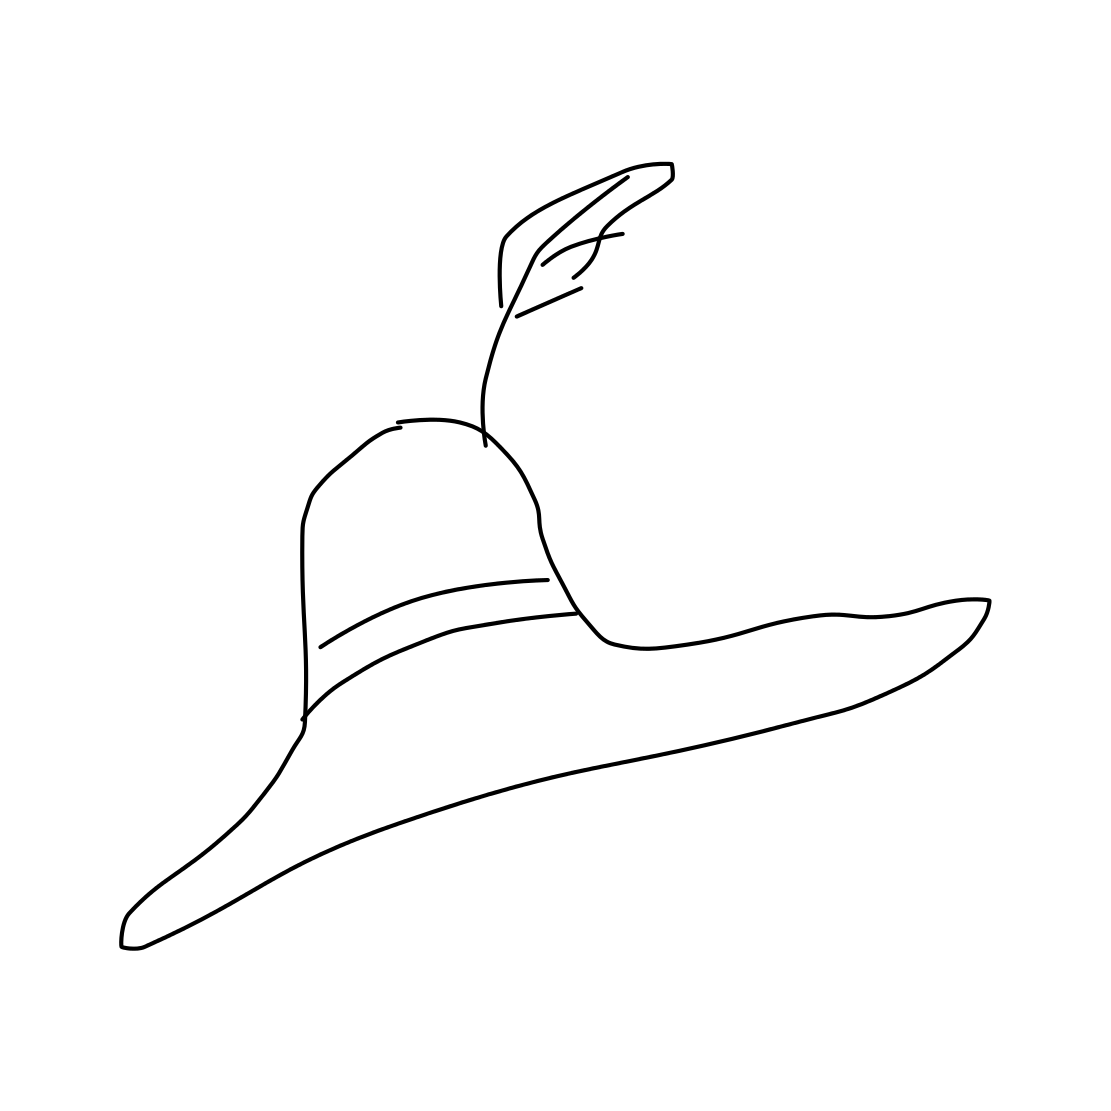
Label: hat